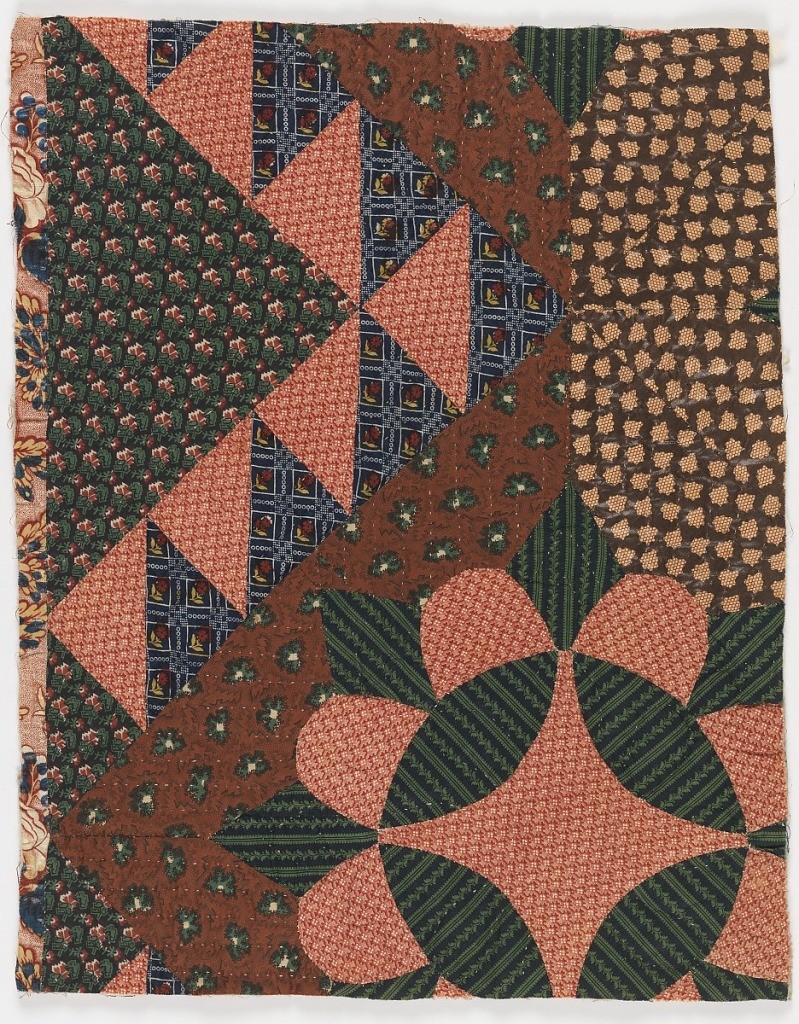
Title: Textile
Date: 19th century
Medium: cotton Technique: pieced and quilted plain weave
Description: Incomplete medallion and diamond formed of patches of various small-patterned 19th century printed cottons, glazed and unglazed. On reverse, cotton printed in dark purple with large basket of flowers and fruit on swirling picotage ground.